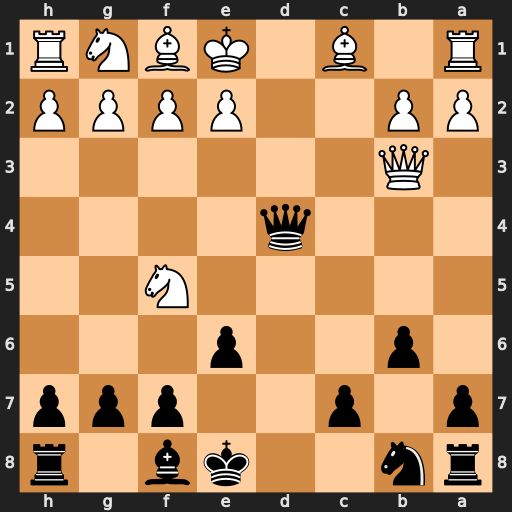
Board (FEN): rn2kb1r/p1p2ppp/1p2p3/5N2/3q4/1Q6/PP2PPPP/R1B1KBNR
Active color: b
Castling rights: KQkq
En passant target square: -
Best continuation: Bb4+ Qxb4 Qxb4+ Bd2 Qxb2